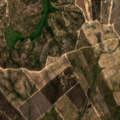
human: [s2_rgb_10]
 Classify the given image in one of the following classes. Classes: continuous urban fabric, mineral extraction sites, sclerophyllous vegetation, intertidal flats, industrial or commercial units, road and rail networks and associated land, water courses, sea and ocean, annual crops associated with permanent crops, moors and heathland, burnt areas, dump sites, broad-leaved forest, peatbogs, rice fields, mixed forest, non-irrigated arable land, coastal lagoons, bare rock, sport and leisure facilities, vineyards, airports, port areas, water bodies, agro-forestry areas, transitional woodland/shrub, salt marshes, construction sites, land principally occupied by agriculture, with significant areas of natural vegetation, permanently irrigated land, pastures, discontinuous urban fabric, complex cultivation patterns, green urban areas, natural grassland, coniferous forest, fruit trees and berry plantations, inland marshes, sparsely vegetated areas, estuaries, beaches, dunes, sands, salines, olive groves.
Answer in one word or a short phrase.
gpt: broad-leaved forest, transitional woodland/shrub